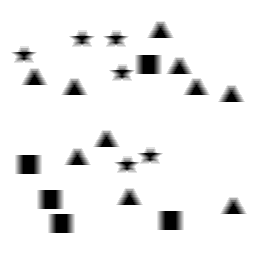
Squares: 5
Triangles: 10
Stars: 6
Total shapes: 21